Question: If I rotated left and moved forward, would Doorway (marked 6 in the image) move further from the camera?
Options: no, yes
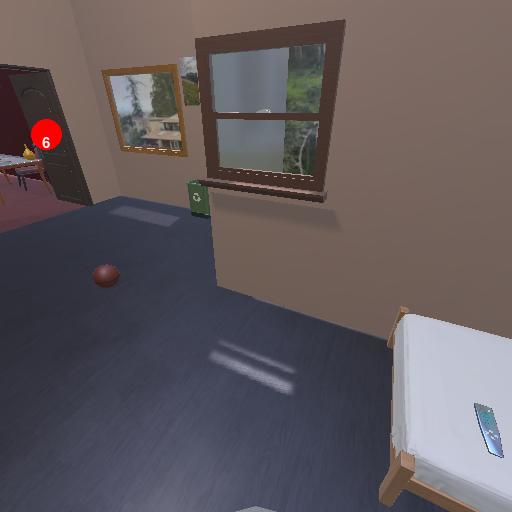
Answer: no